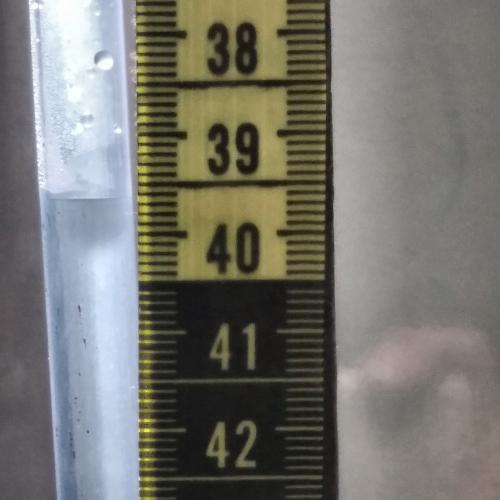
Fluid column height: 39.6 cm